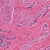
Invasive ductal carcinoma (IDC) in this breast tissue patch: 0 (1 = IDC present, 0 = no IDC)